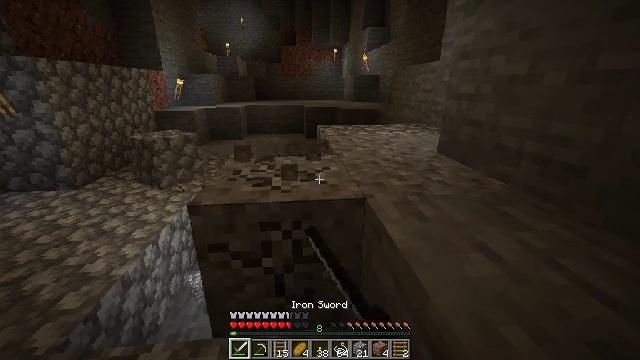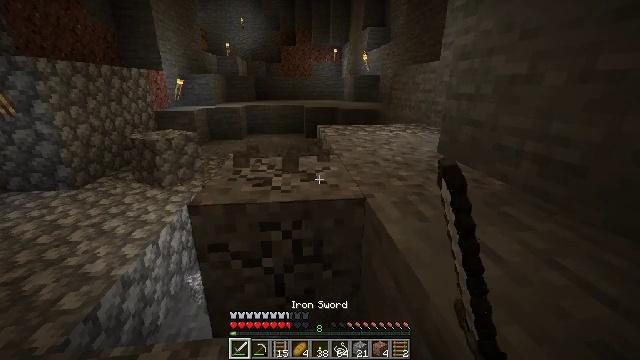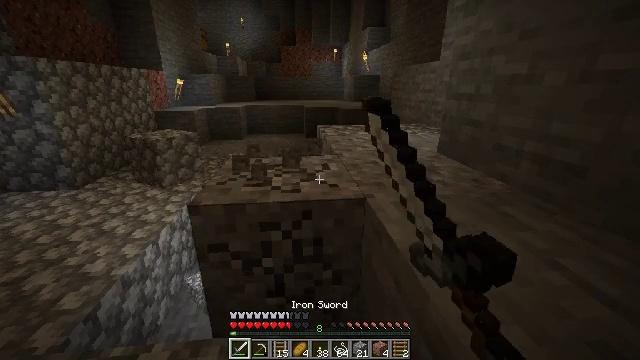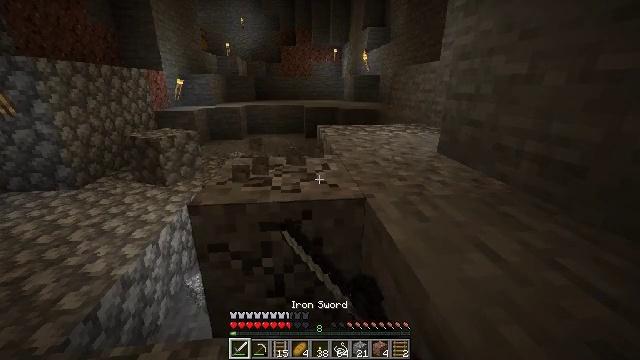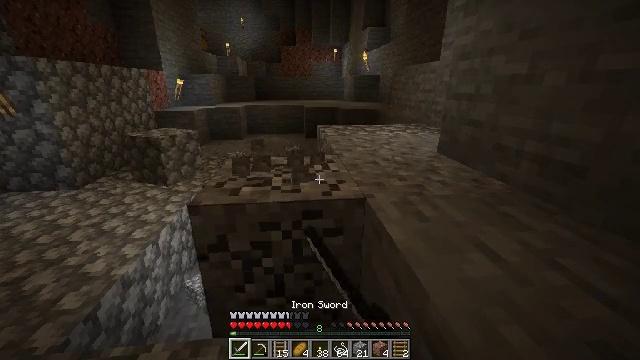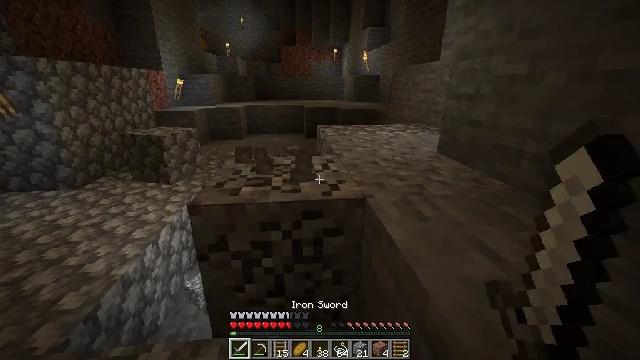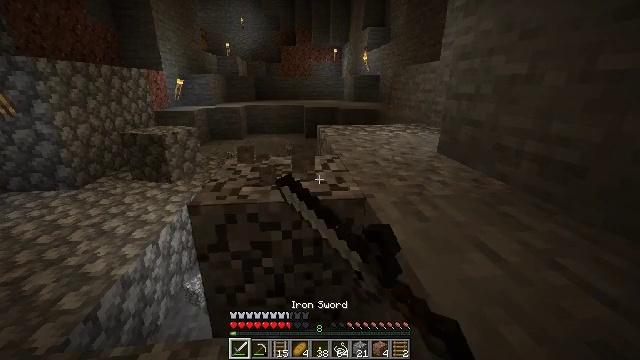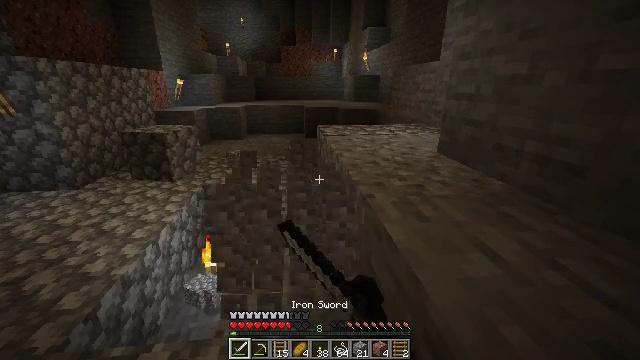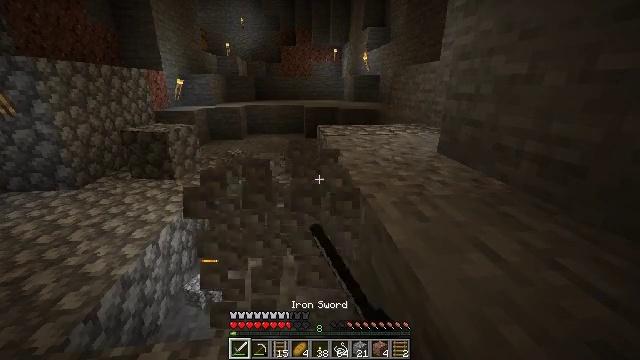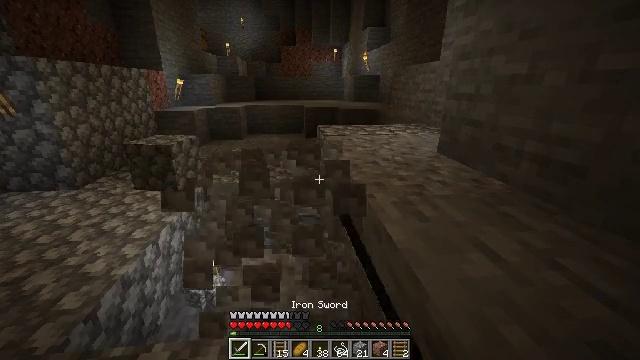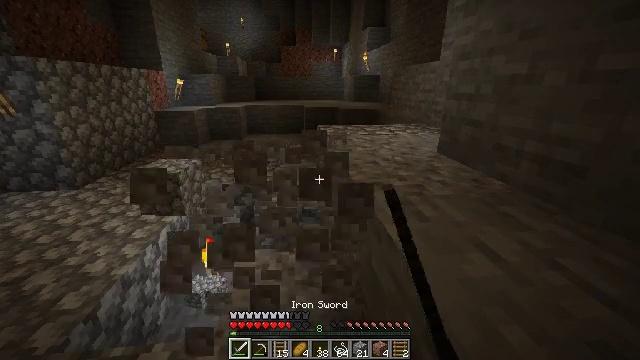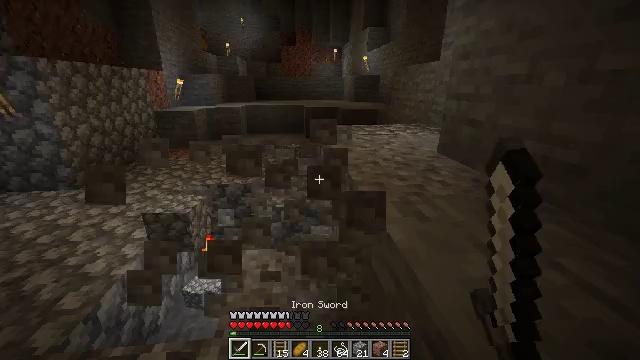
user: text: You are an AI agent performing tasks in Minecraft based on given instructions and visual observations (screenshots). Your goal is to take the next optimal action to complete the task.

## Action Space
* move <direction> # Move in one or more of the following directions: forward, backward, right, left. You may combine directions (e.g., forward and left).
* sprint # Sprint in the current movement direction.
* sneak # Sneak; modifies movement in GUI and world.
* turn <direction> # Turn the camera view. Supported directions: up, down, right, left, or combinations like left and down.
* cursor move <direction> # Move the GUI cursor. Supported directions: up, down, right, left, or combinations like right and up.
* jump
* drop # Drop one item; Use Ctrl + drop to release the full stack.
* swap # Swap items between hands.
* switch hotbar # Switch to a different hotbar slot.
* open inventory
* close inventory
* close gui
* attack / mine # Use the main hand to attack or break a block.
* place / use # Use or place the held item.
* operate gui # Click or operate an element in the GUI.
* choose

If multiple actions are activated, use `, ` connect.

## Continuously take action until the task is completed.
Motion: motion action
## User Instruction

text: Collect gravel for your inventory.
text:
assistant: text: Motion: attack / mine
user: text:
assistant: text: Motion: attack / mine
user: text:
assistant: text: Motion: attack / mine
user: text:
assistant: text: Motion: attack / mine
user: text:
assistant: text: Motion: attack / mine
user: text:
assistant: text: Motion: attack / mine
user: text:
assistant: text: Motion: attack / mine
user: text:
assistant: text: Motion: attack / mine
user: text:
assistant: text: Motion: no_op
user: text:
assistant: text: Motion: no_op
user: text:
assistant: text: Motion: no_op
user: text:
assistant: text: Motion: no_op